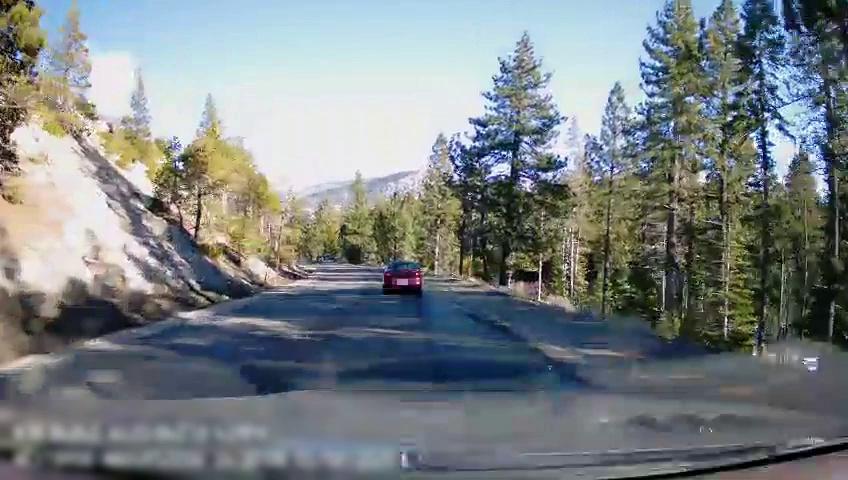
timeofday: Day
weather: Sunny
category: Drivable Space
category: Vehicles | Car
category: Lanes | Opposite Lane